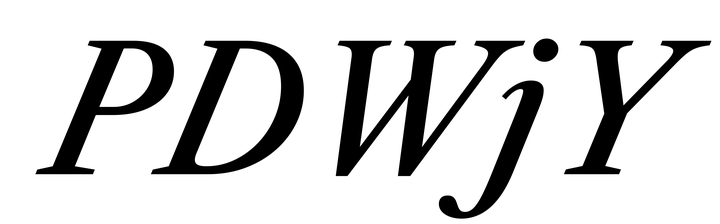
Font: LibreCaslonText-Italic_Medium_Italic